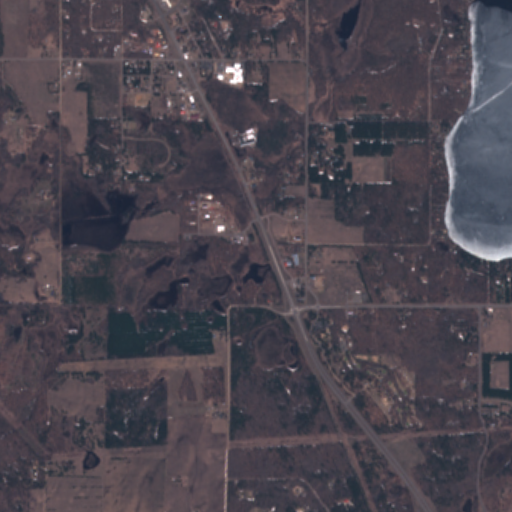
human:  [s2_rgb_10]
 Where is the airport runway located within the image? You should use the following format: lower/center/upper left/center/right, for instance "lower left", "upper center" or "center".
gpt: The airport runway is located in the lower left of the image.
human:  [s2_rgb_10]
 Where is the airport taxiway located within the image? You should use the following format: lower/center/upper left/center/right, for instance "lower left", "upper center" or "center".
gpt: The airport taxiway is located in the lower center of the image.
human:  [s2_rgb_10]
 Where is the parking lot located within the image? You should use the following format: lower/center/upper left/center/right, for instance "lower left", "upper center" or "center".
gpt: The parking lot is located in the center right of the image.
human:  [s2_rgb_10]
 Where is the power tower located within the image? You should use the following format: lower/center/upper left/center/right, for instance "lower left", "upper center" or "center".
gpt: The power tower is located in the lower of the image.
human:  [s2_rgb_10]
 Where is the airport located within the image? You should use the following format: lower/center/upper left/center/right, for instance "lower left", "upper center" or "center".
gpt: There is no airport in the image.